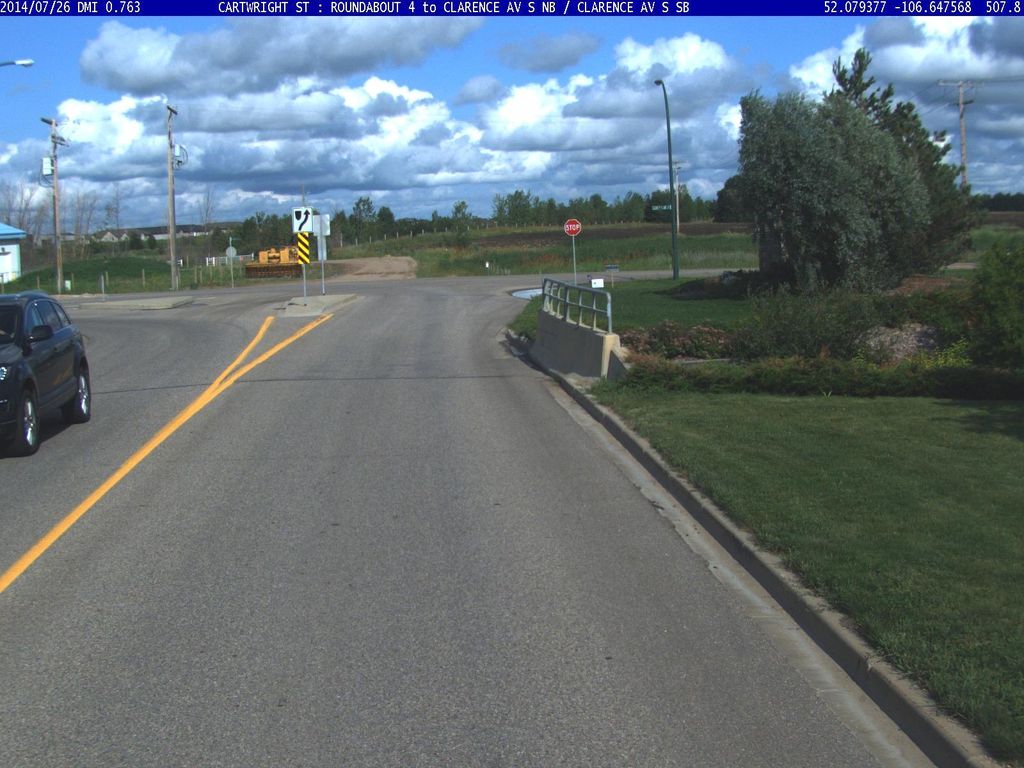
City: saskatoon